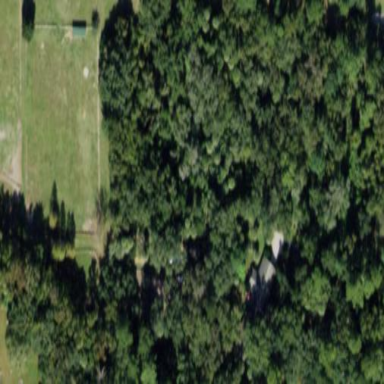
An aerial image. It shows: Mixed woodland with various types of leaves.